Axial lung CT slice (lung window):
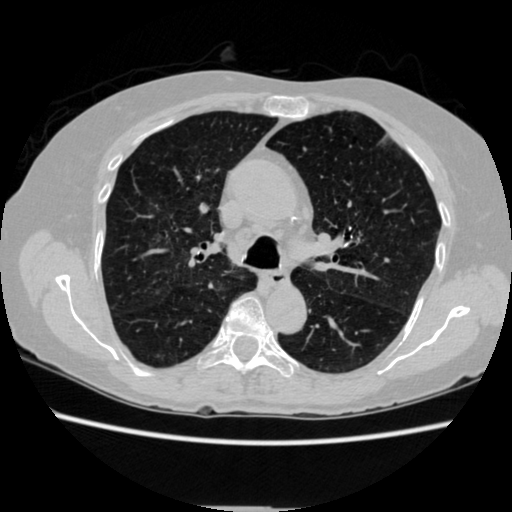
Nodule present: no